Interaction volume radius: 10 \u00c5
Interaction volume height: 15 \u00c5
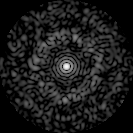
Disorder parameter: 0.8162